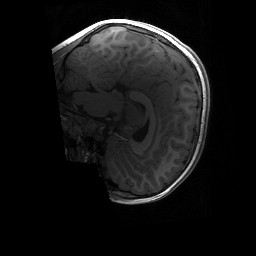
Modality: T1w
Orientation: sagittal
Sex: male
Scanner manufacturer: siemens
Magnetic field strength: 3 T
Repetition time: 1.9 s
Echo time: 0.00243 s